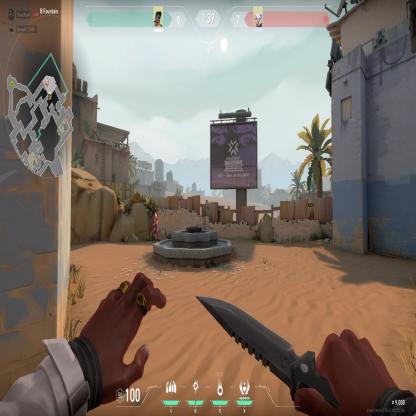
Label: enemy